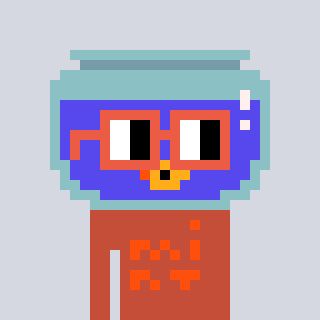
a pixel art character with square orange glasses, a goldfish-shaped head and a rust-colored body on a cool background